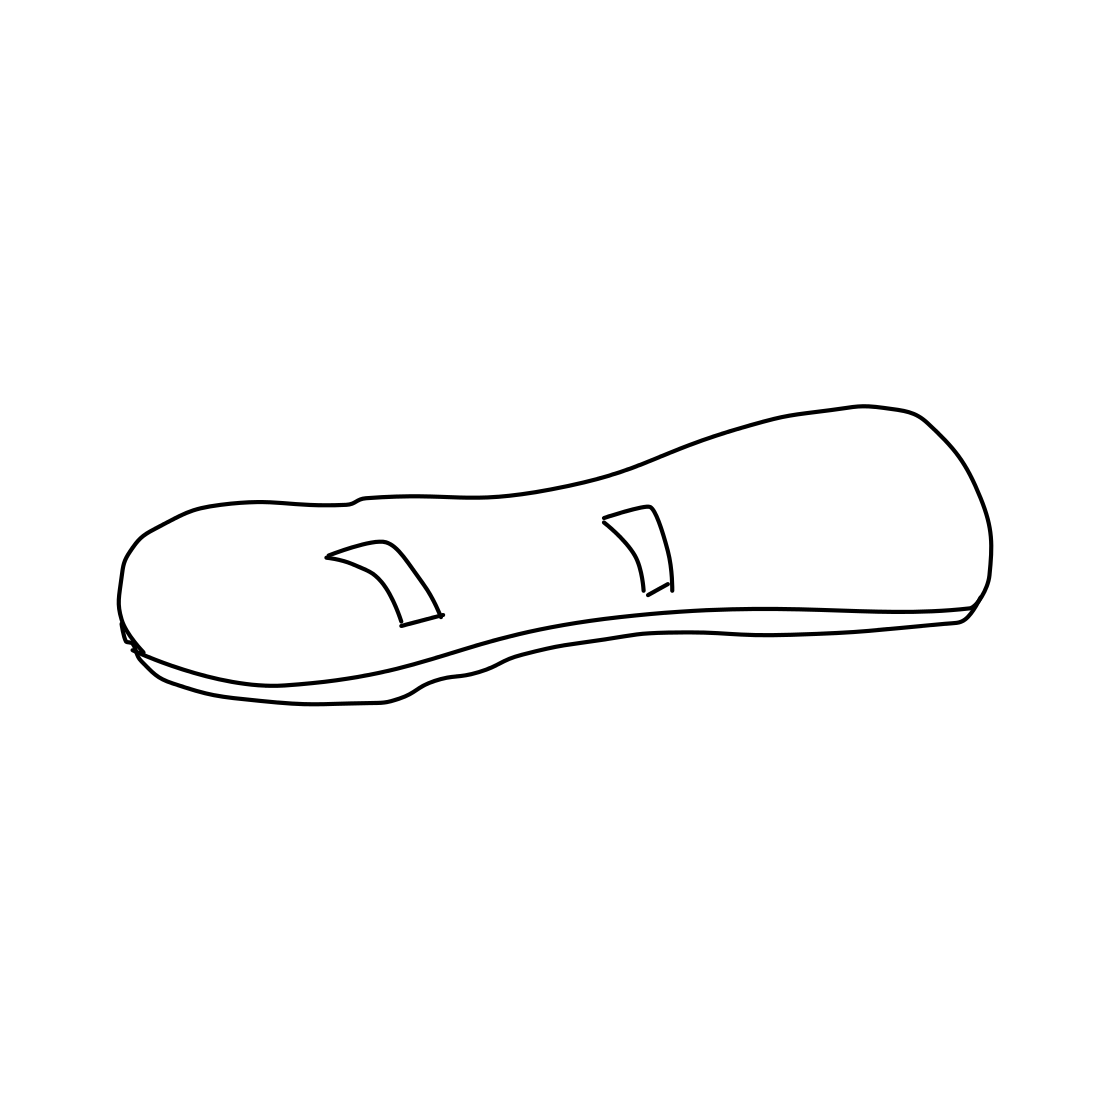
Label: snowboard